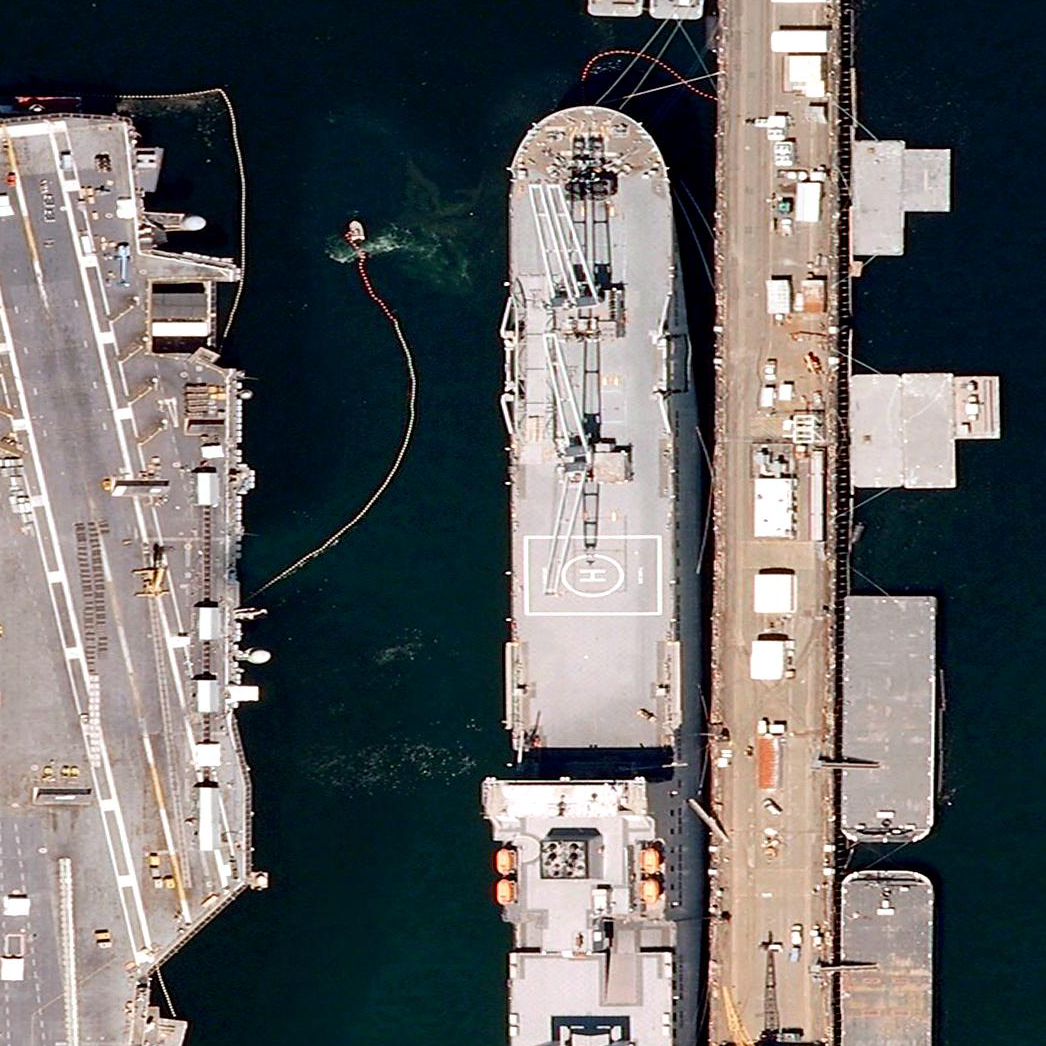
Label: Crane_ship